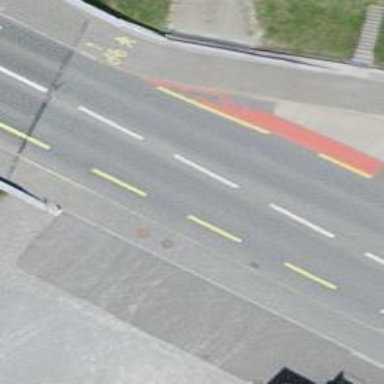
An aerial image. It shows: Cycleway.